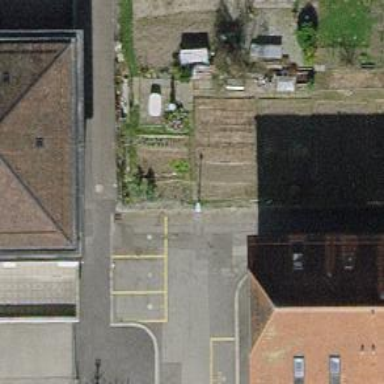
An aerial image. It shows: Asphalt road in living street.